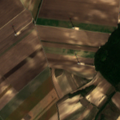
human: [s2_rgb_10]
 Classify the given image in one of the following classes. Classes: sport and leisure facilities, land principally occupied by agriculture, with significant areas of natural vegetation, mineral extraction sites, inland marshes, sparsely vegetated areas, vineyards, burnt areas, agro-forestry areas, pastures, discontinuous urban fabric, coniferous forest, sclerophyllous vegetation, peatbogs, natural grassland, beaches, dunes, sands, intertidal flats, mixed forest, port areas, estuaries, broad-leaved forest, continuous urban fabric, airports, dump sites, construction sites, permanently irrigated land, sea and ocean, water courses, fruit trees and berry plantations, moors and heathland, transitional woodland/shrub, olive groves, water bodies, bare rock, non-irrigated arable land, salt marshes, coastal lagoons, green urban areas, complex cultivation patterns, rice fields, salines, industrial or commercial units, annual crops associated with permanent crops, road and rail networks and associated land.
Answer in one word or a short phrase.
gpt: non-irrigated arable land, complex cultivation patterns, broad-leaved forest